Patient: sex M, age 32
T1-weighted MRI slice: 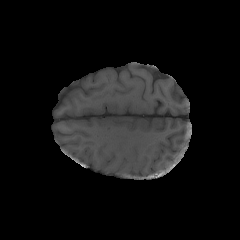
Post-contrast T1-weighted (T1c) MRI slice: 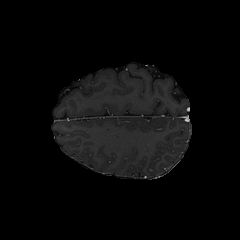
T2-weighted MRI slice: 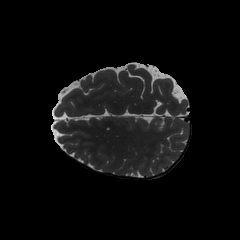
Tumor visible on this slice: no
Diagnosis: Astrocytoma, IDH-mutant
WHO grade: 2